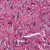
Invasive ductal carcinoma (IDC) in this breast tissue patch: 0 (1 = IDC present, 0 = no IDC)